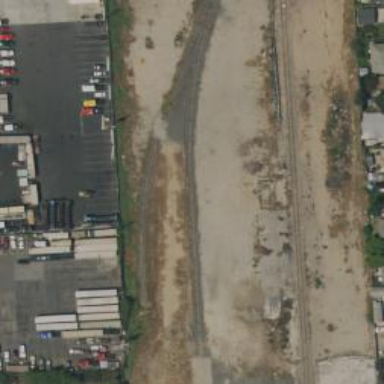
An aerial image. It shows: Rail spur service.